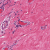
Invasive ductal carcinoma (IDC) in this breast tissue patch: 0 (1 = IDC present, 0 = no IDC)